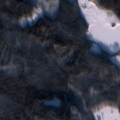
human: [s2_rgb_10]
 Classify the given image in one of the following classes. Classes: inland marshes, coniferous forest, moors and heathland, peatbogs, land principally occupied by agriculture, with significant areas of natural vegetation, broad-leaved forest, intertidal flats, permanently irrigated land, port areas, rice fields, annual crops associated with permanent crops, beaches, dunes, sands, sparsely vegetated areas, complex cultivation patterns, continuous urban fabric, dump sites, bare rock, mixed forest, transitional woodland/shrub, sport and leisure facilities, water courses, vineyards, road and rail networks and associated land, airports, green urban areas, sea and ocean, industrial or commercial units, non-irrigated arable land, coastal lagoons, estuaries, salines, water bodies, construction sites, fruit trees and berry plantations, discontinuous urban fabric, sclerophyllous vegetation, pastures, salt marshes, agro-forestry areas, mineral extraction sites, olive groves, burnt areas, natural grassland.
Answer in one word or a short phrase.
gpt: coniferous forest, water bodies